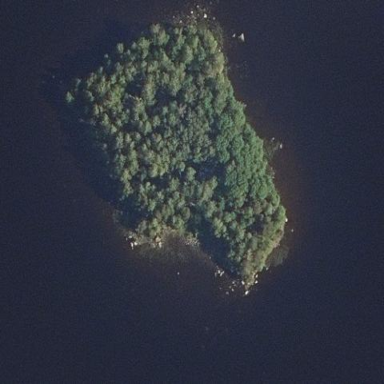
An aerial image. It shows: Islet.